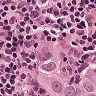
Metastatic tissue present: yes